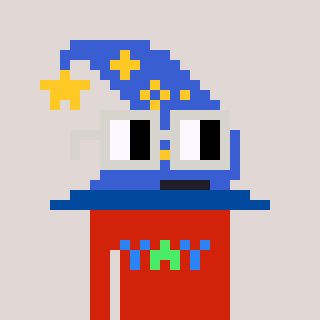
a pixel art character with square light gray glasses, a wizard hat-shaped head and a red-colored body on a warm background